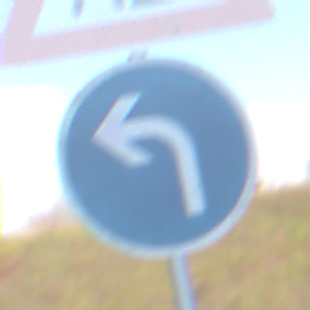
Verkehrszeichen: VorgeschriebeneFahrtrichtungLinks
Zusatzzeichen oben: Arbeitsstelle
Umgebung: Outdoor, Nature
Tageszeit: MorningAfternoon
Wetter: PartlyCloudy
Licht: Natural
Jahreszeit: NotSpecified
Kontrast: HighContrast